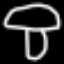
Label: mushroom